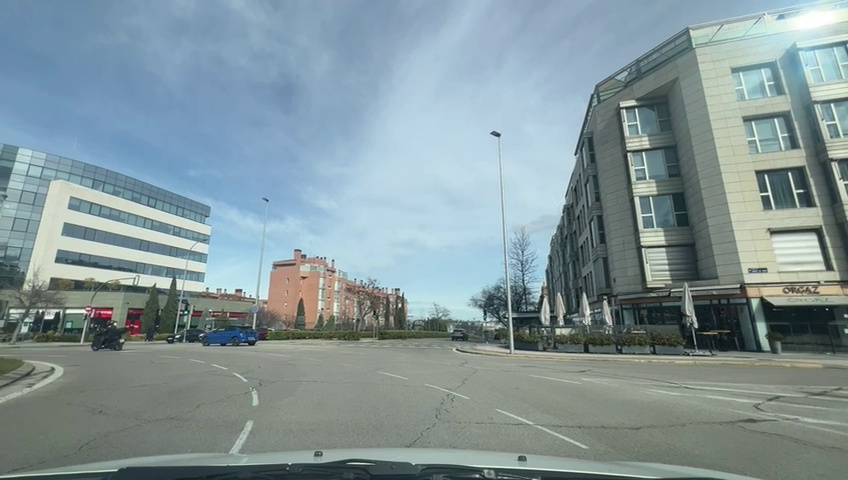
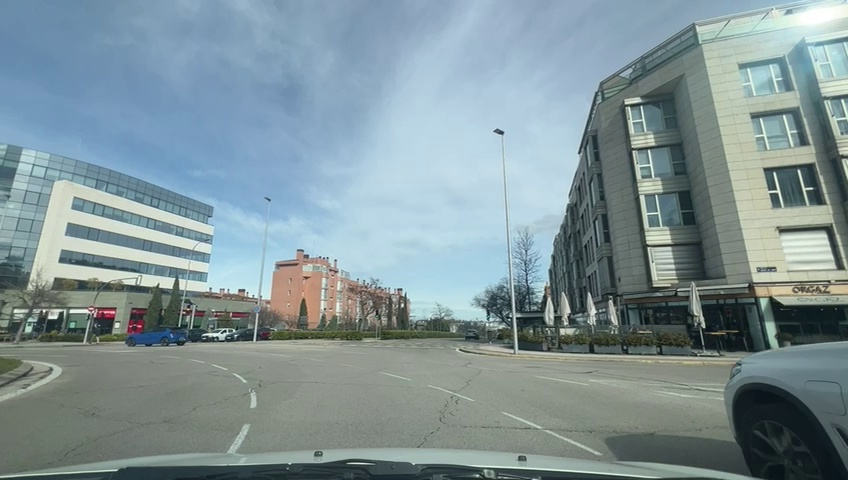
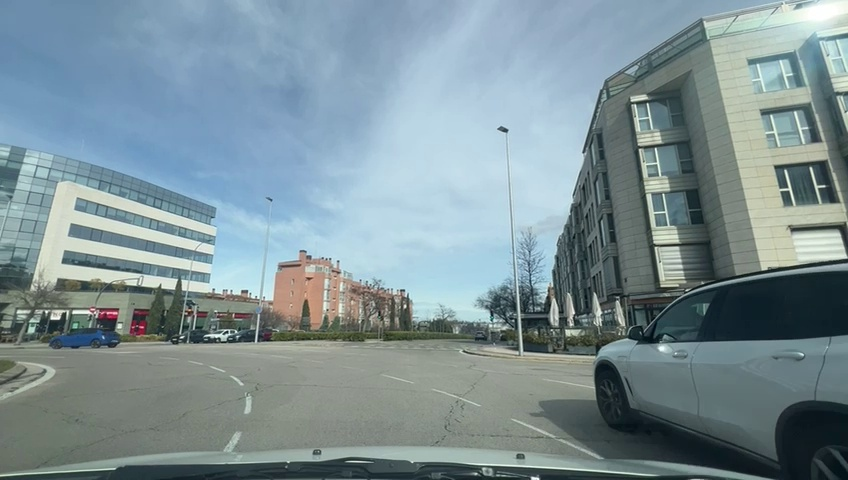
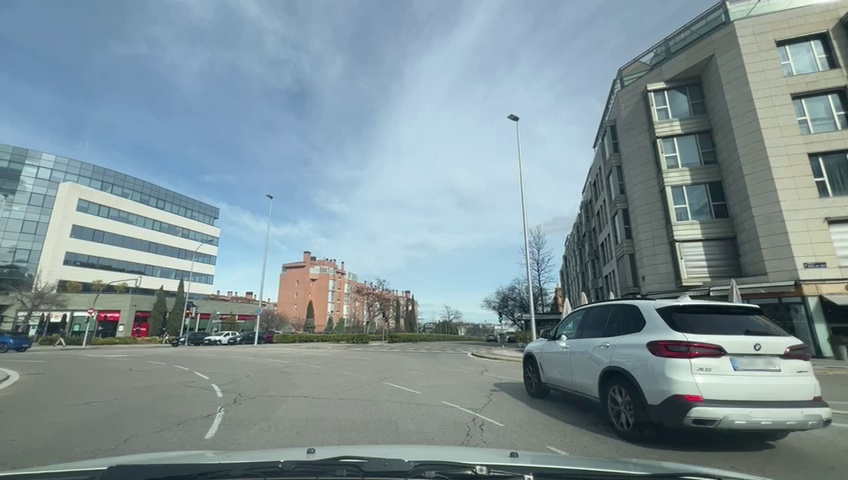
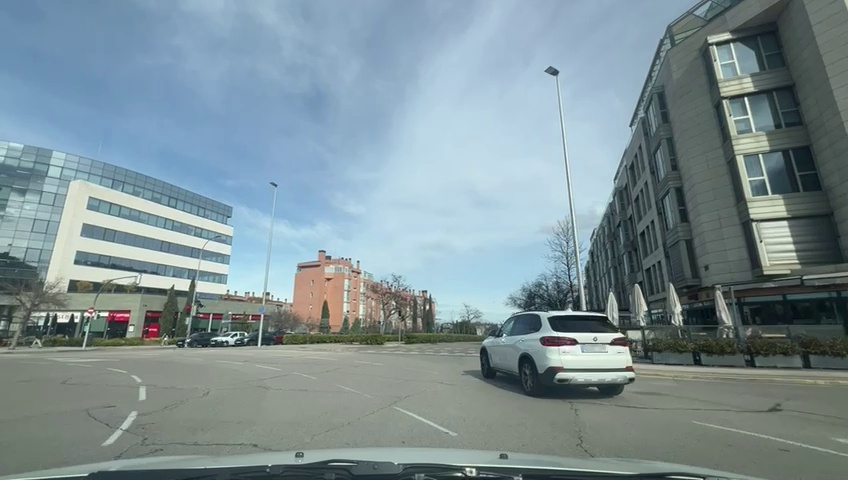
Situation: Roundabout
Question: Is the ego vehicle currently inside a roundabout?
Answer: Yes
Reasoning: The ego vehicle is traveling within a circular roadway surrounding a central island. A small part of the central island can be seen at the beginning of the sequence at the left of the image.

Situation: Roundabout
Question: Is a roundabout visible ahead in the ego direction?
Answer: No
Reasoning: The ego vehicle is already driving in the roundabout.  A small part of the central island can be observed at the beginning of the sequence. Also the lanes have a constant circular curvature to the left which indicates the roundabout

Situation: Roundabout
Question: Is the ego vehicle stationary while another vehicle crosses its path within the roundabout?
Answer: No
Reasoning: The ego vehicle is driving in the middle lane of a three lane roundabout.